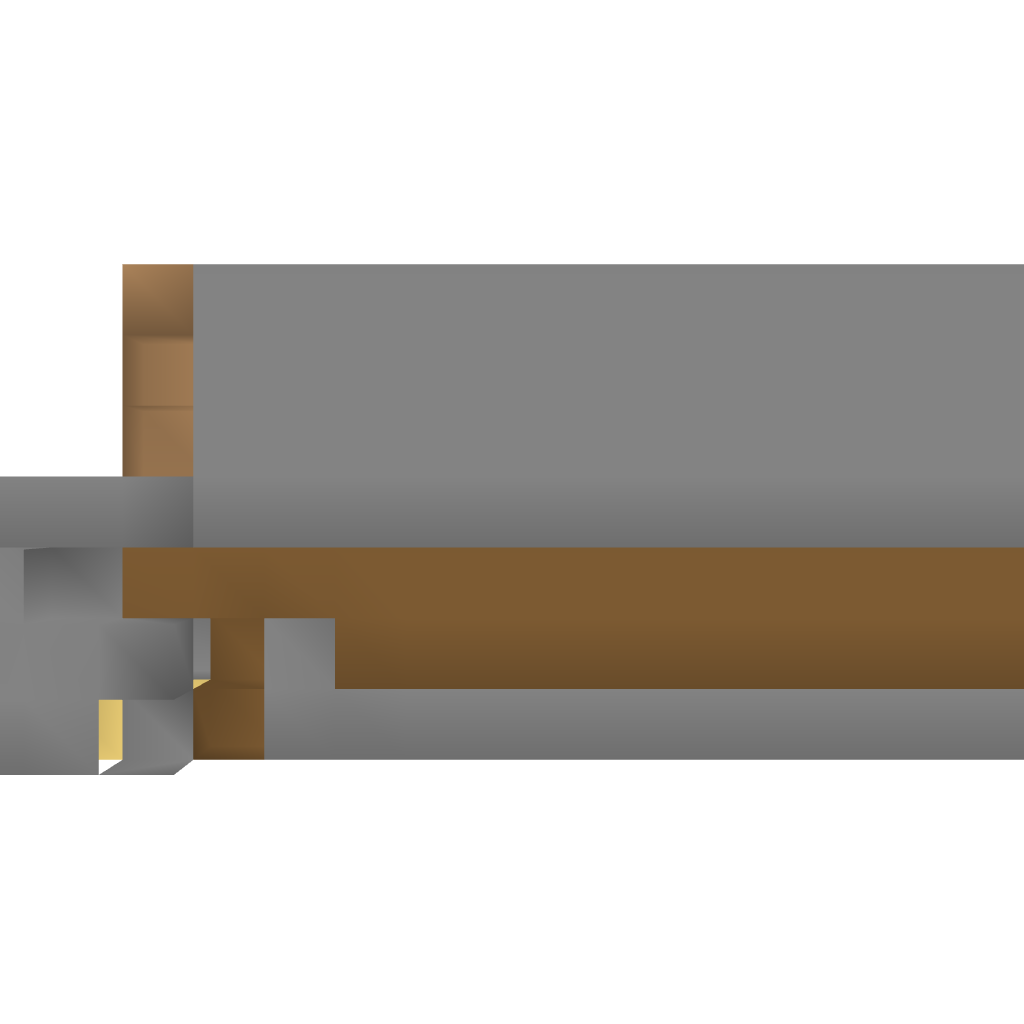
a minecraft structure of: Chicken Egg Collection &amp; Storage bad low quality